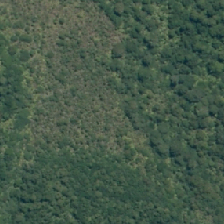
Land cover: manuka_kanuka